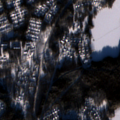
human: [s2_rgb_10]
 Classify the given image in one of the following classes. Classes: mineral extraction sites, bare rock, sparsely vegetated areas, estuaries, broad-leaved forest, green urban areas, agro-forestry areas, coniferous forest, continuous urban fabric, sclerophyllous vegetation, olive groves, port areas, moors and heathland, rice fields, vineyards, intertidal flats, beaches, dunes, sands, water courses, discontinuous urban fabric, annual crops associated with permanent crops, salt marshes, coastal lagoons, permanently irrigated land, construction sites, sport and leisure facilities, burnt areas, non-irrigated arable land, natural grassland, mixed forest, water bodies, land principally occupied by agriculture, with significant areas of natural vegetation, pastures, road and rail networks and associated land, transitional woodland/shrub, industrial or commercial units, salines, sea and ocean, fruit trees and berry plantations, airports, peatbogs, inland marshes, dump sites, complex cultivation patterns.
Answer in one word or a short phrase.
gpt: discontinuous urban fabric, green urban areas, coniferous forest, mixed forest, water bodies